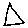
Label: triangle